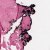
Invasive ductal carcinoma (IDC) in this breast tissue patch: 0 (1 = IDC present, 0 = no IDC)